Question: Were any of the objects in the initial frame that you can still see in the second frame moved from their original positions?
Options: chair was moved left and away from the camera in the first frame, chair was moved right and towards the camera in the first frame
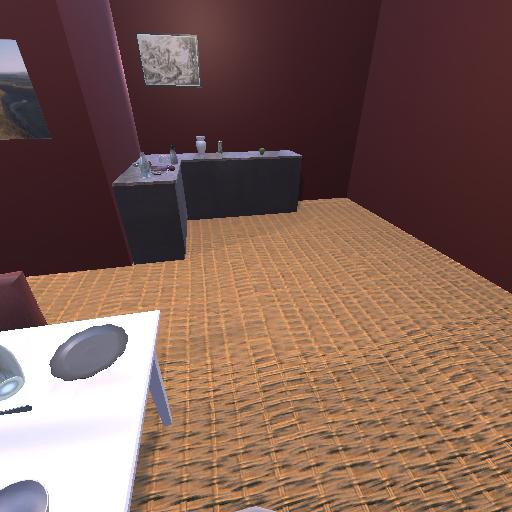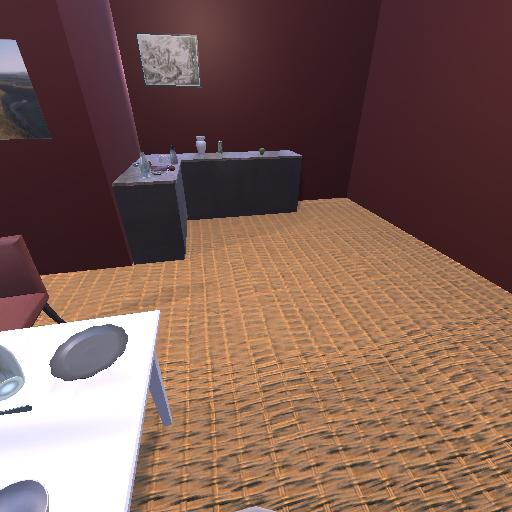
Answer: chair was moved left and away from the camera in the first frame